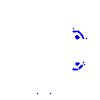
Particle: pion